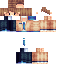
A male human skin with medium skin, wearing brown long hair dressed in a blue hoodie and black pants, featuring a closed mouth.